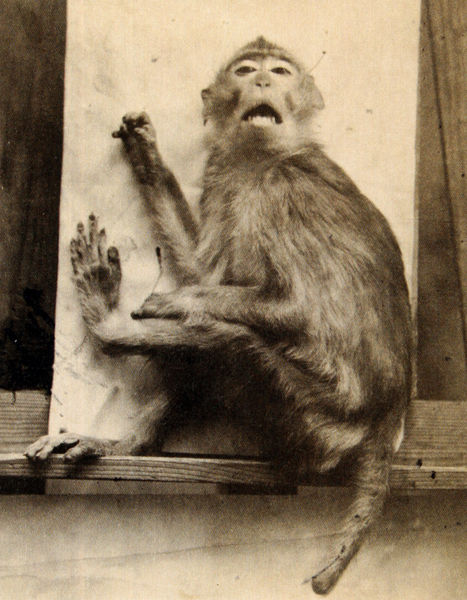
Titel: Toter Rhesusaffe
Standort: Nürnberg
Institution: Germanisches Nationalmuseum
Schlagwörter: fuß, weiß, sitzen, braun, ellbogen, hell, hintergrund, holz, mund, blick, tier, beige, hochformat, regal, wand, arme, augen, gesicht, pelz, tod, tot, bild, hände, portrait, porträt, haare, blatt, ohren, affe, beine, fell, schwanz, papier, haltung, studie, fläche, füsse, sepia, angst, sitzt, atelier, festhalten, maler, staffelei, pfoten, knie, zehen, flucht, foto, fotografie, brett, schwarzweiß, leinwand, posieren, pfote, zähne, maul, nadeln, absatz, käfig, forschung, aufnahme, max, photografie, schreck, malt, malend, zeichnend, schwarzweis, kapuziner, kamera, präparat, stummelschwanz, gabriel von, kopierend, lemure, zeinet, makake, angepresst, rhesusaffe, toter affe, rhesus